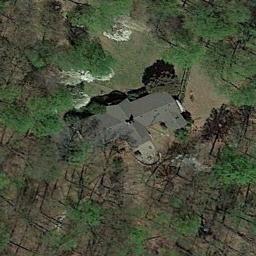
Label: sparse_residential